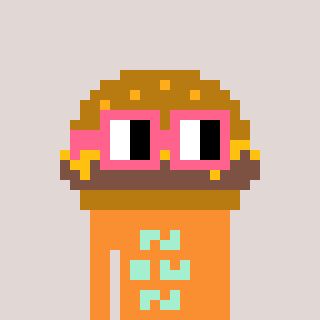
a pixel art character with square pink glasses, a burger-shaped head and a orange-colored body on a warm background